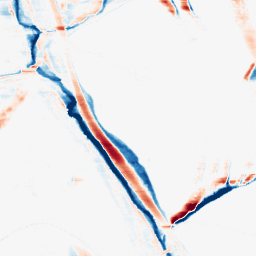
Category: morphological
Decomposition family: morphological_rect
Decomposition parameters: operation: average
width: 20
height: 3
Upsampling method: bilinear
Upsampling parameters: scale: 8
Upsampling scale: 8